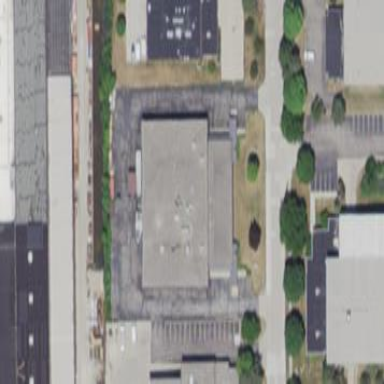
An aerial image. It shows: Building.